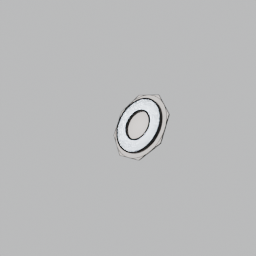
Label: lighting